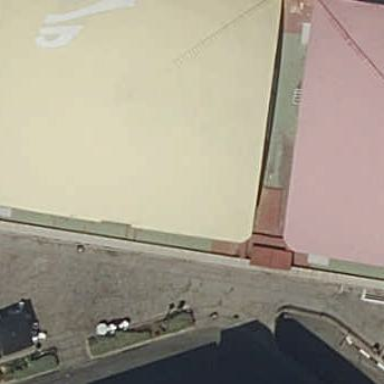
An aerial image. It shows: Building with dome-shaped roof.